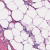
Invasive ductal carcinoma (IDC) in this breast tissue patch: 1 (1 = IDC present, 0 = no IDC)